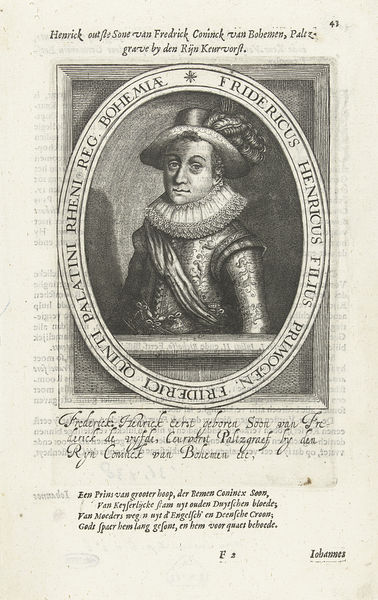
Titel: Portret van Frederik Hendrik, kroonprins van Bohemen
Künstler: Nicolaes de Clerck
Standort: Amsterdam
Institution: Rijksmuseum
Schlagwörter: hat, white, black, collar, face, gray, grey, nose, painting, portrait, sleeve, table, print, feather, man, head, german, eyes, male, noble, frame, oval, shadow, chin, coat, mouth, etching, french, writing, person, human, cheeks, square, circle, book, forehead, page, round, latin, text, words, poet, nobility, ruffle, enlightenment, numbers, brows, number, word, information, reg, fridericus, henrick, henricus, rheni, bohemiae, bohemia, palatini, quinti, bohem, filius, promogen